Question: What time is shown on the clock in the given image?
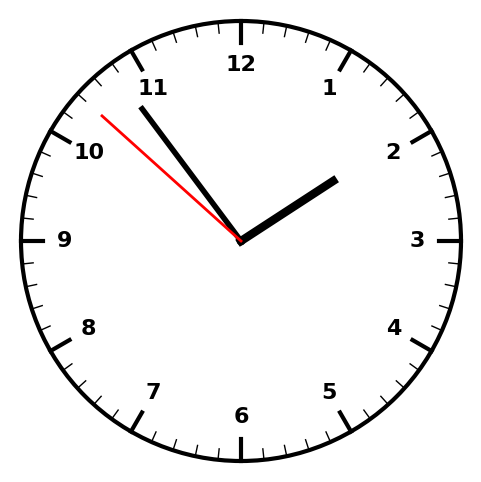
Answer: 01:53:52